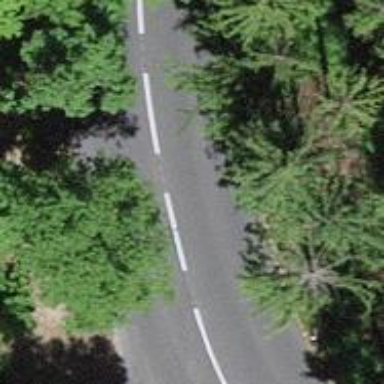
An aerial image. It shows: Tertiary road with asphalt surface.